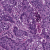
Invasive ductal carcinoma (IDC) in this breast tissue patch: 1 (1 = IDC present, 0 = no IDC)